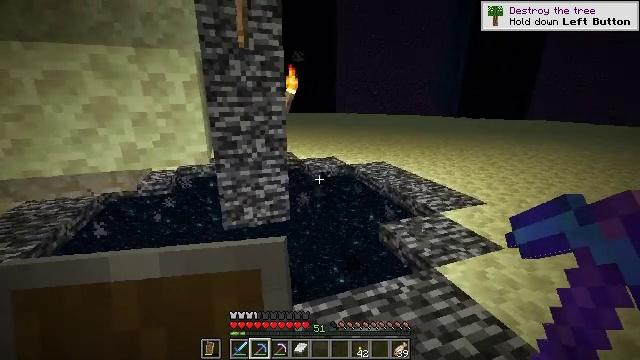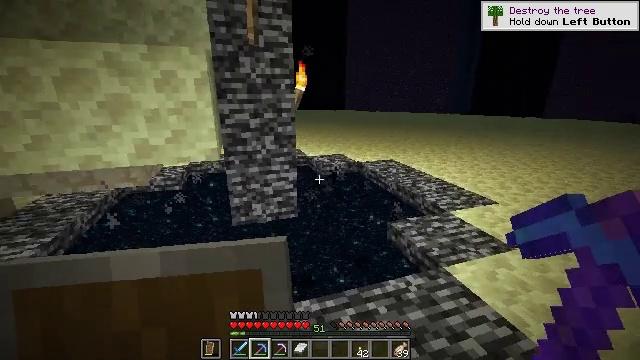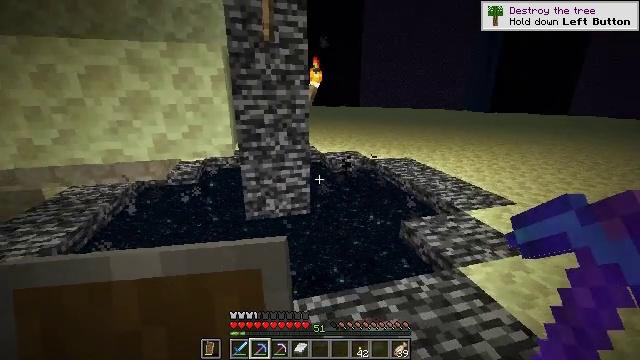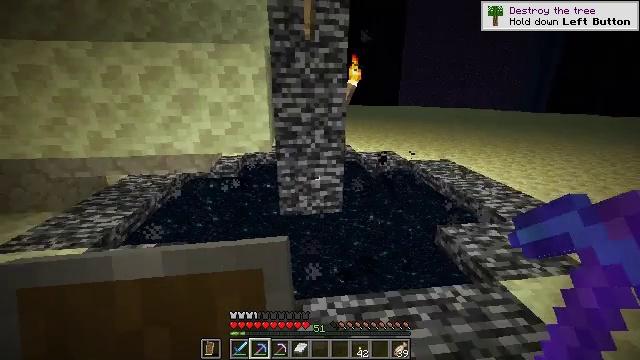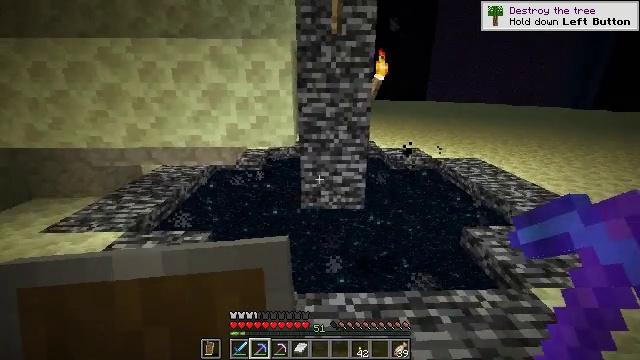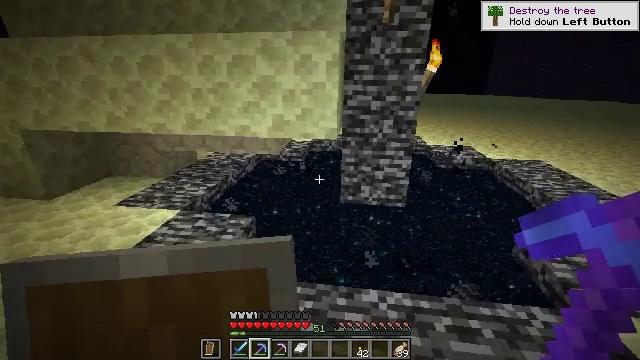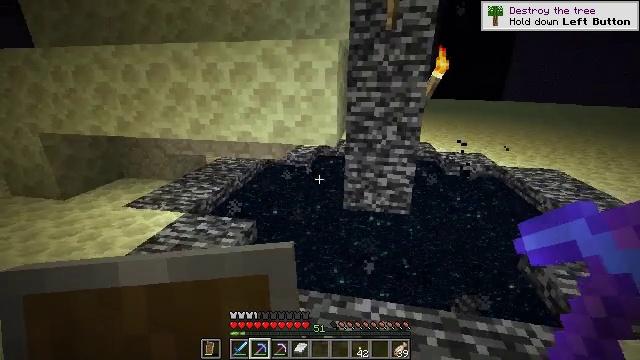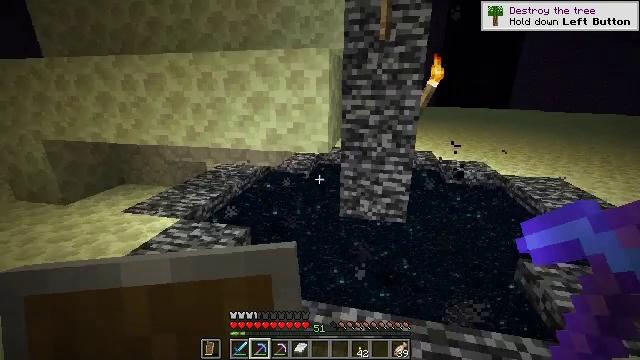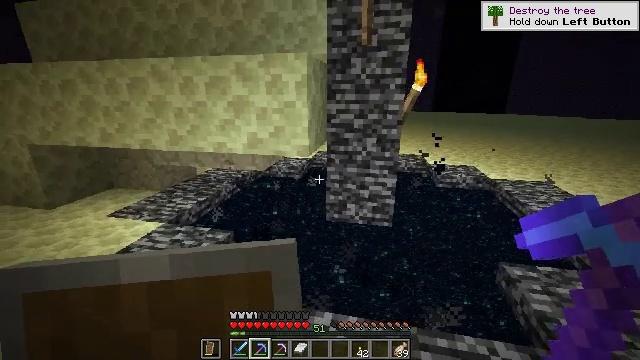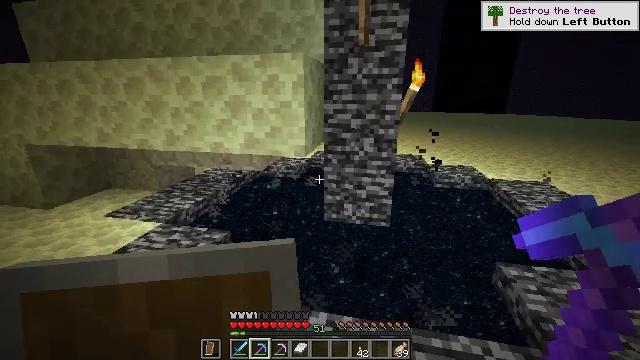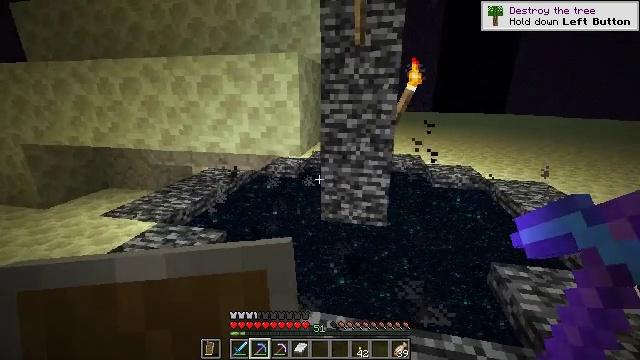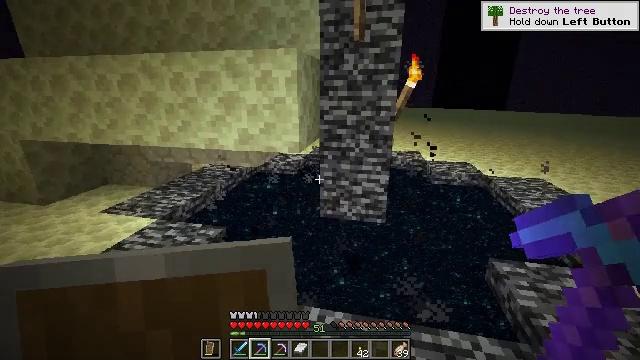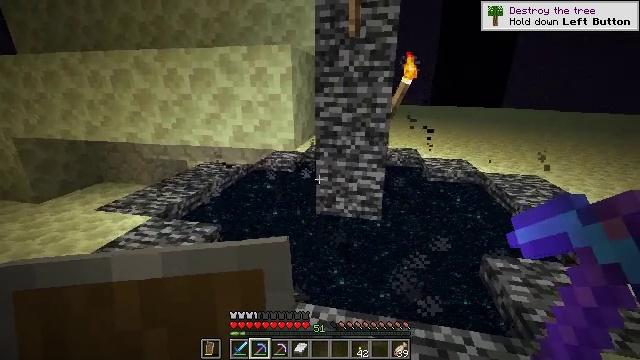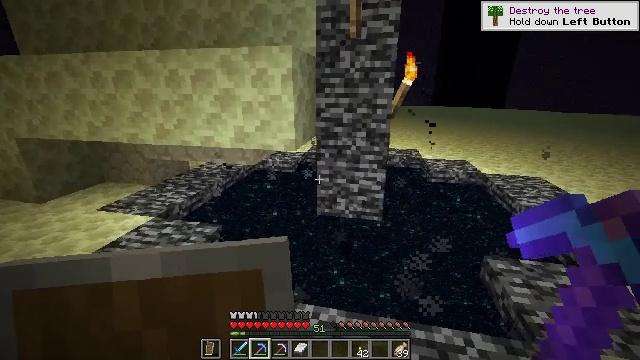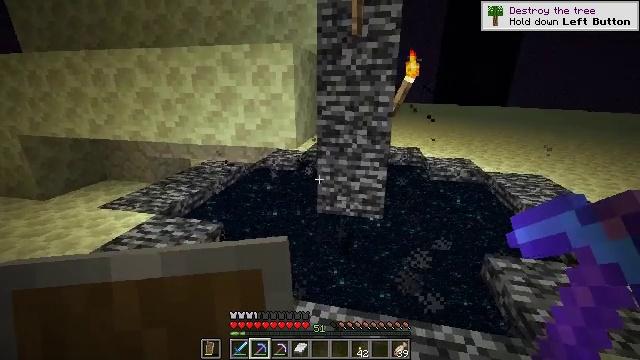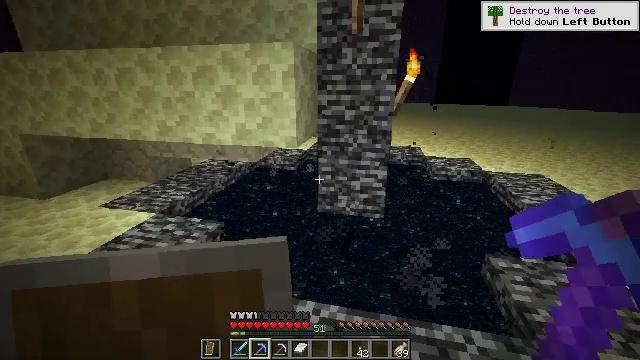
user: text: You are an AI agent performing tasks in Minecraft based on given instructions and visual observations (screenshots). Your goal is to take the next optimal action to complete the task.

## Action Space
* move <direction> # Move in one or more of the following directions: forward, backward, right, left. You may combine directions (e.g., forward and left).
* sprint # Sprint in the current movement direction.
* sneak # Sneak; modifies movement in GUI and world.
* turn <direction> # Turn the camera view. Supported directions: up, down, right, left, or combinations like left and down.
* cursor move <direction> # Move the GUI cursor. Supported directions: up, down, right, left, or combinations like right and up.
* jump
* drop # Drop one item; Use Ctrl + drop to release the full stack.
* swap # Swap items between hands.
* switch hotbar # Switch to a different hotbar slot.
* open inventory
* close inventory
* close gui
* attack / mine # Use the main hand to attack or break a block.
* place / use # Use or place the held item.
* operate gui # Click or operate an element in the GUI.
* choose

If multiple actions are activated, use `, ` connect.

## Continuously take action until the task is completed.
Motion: motion action
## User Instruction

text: Break the end stone bricks.
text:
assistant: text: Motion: turn left
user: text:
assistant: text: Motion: turn left
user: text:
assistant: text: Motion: turn left
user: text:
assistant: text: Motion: turn left and down
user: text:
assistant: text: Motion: move right, turn left and down
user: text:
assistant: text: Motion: move right, turn left and up
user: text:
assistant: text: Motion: move right, turn left and up
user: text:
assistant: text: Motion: turn up
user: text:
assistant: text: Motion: no_op
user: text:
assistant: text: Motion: no_op
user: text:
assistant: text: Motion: no_op
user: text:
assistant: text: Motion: no_op
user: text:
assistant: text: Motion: no_op
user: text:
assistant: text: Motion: no_op
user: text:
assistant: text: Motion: no_op
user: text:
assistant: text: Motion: no_op
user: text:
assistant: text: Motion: no_op
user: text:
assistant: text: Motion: no_op
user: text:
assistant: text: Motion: no_op
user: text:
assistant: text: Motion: no_op
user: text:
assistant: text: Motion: no_op
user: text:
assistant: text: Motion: no_op
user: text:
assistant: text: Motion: no_op
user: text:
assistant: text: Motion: no_op
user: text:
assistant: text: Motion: no_op
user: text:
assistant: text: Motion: no_op
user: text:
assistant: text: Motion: no_op
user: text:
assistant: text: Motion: no_op
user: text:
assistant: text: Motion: no_op
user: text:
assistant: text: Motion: no_op